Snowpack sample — Buffalo Mountain, Silverthorne, Colorado, USA (2/22/26, 2:02 PM MST)
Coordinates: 39.622, -106.113
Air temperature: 33 °F
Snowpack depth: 63 cm
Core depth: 20 cm
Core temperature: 24.8 °F
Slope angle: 11°, slope face: 116°
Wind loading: low
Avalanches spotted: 0
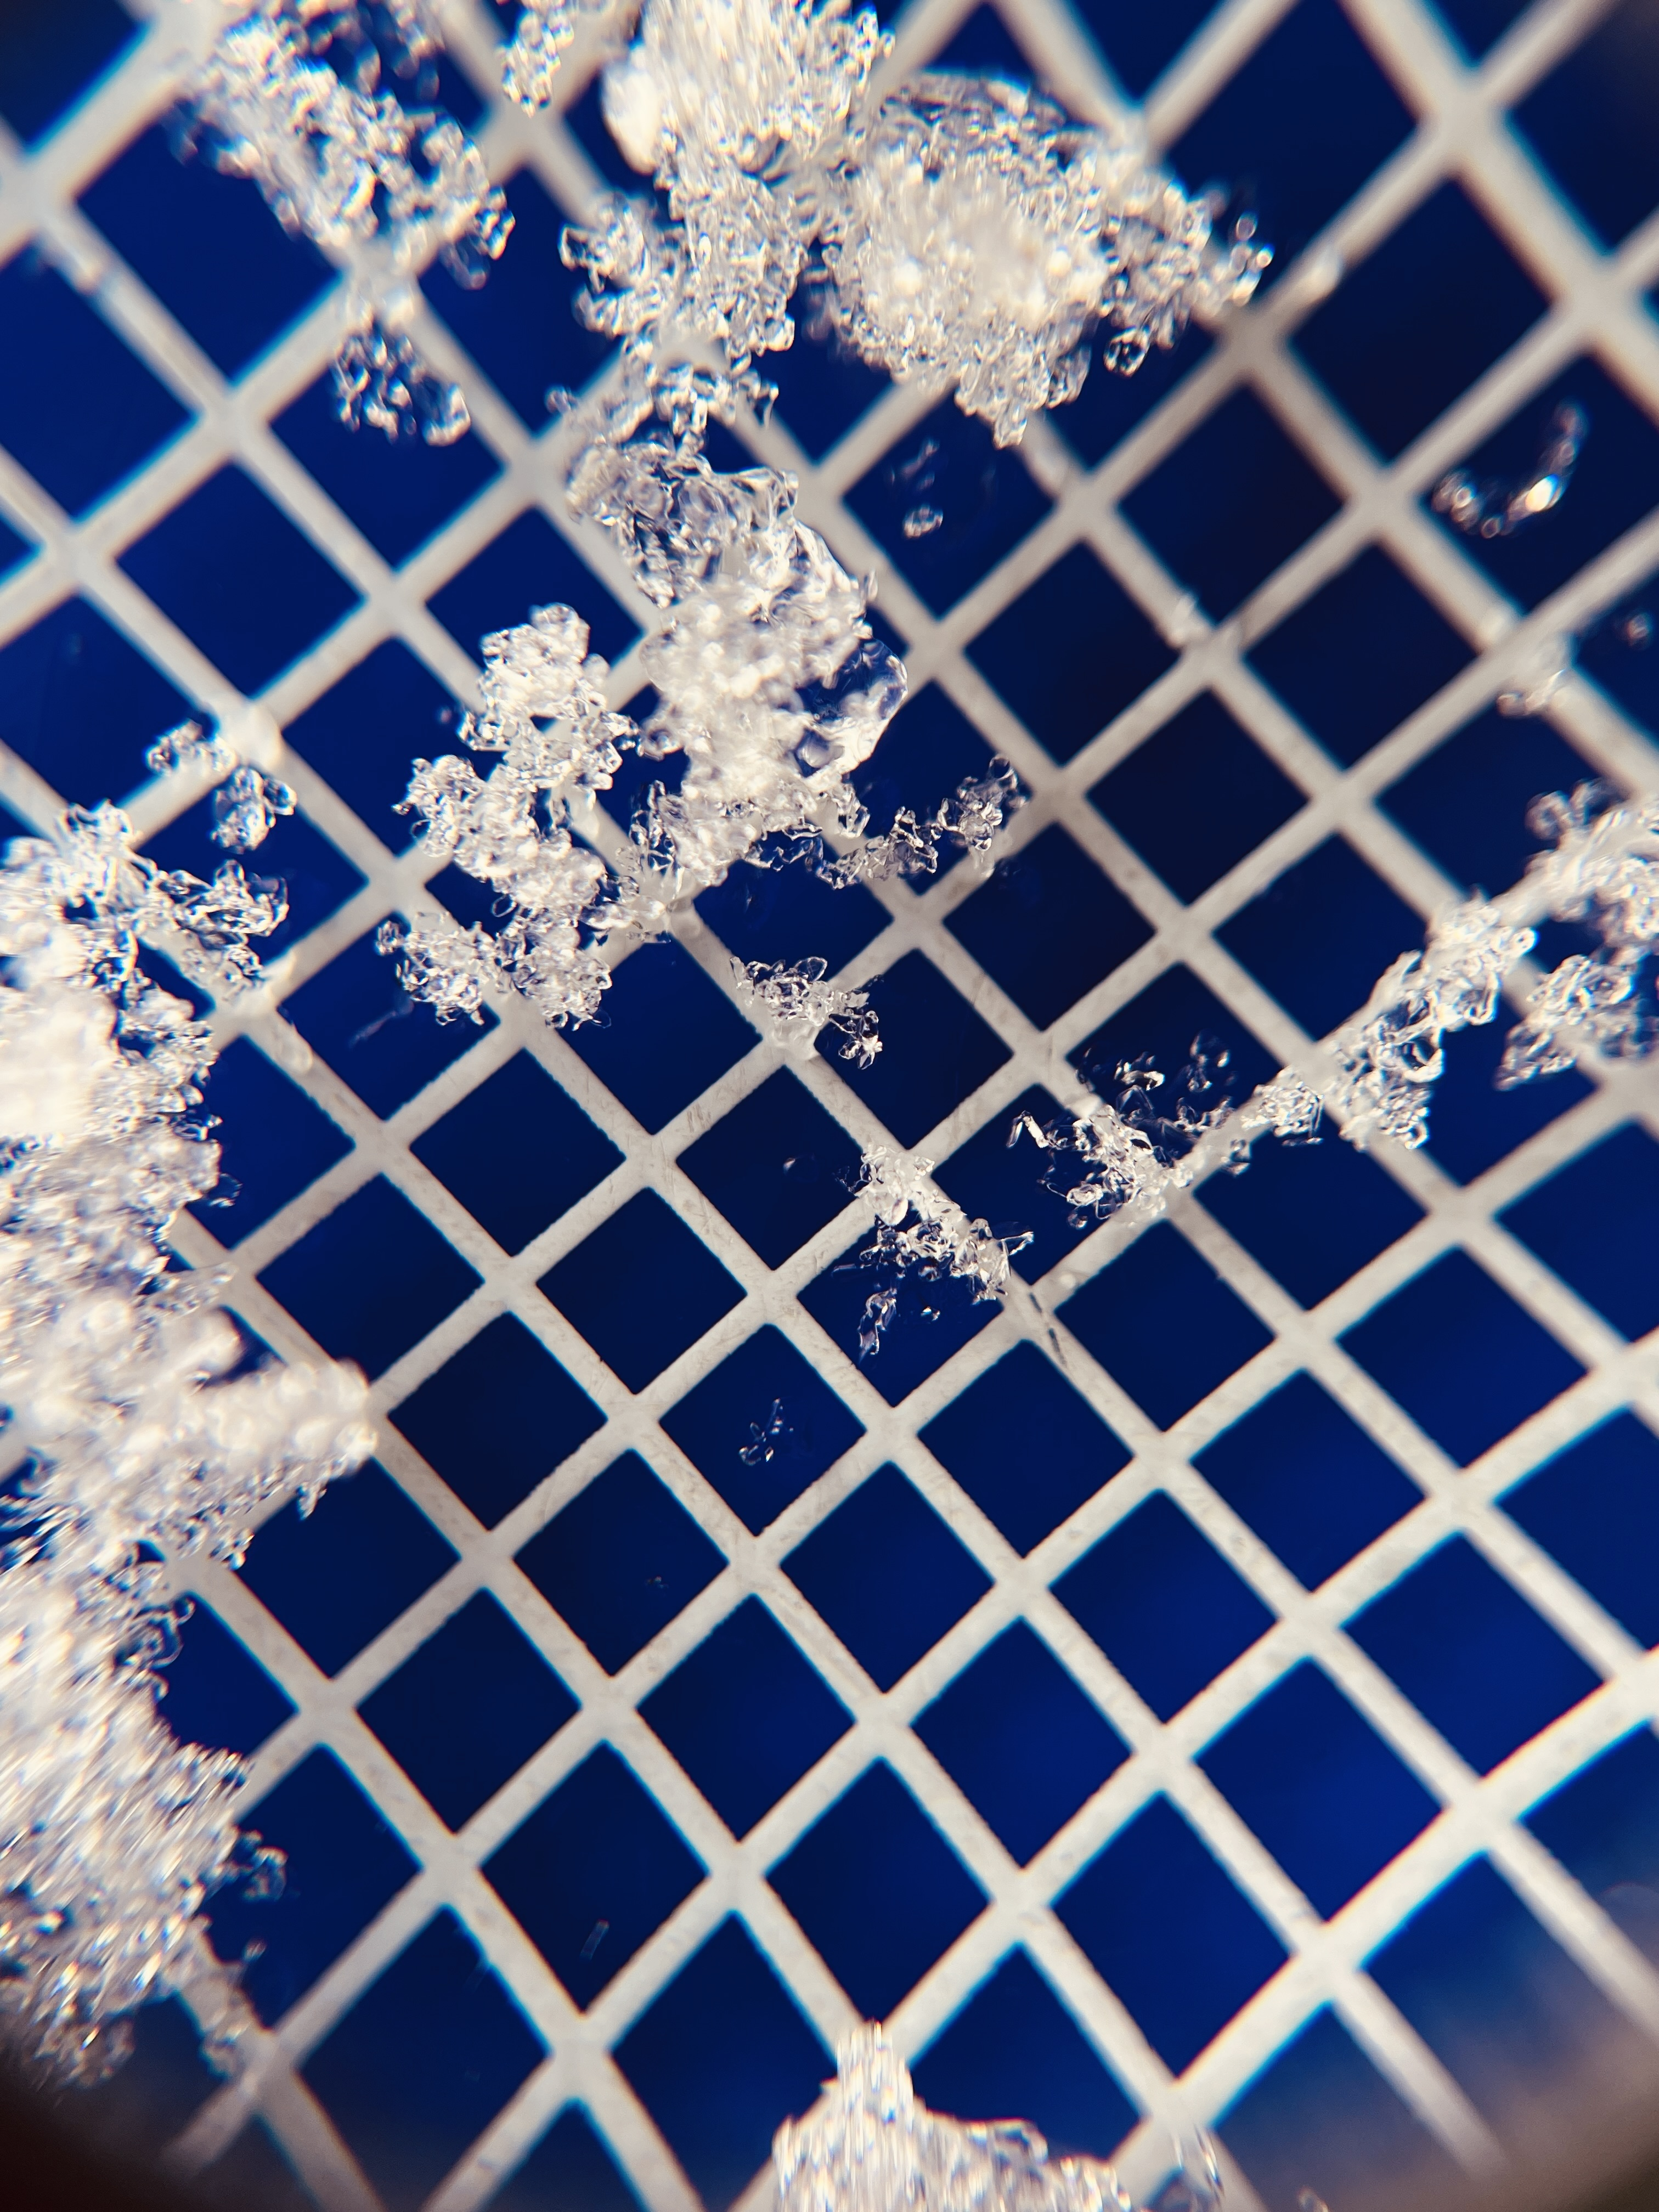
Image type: magnified_profile
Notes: In a firebreak similar to site 1, minimal wind loading with no spotted avalanches (not many faces in view though)